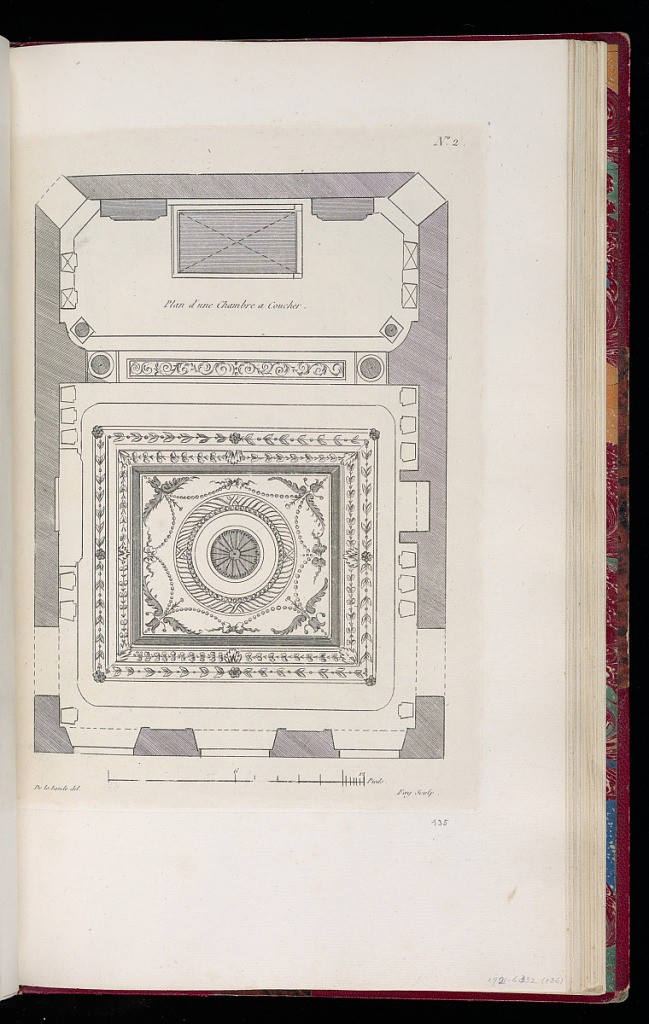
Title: Plan d'une Chambre à Coucher
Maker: Richard de Lalonde, French, active 1780–96
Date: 1780-1789
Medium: Etching on off-white laid paper
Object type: Print
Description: Plan of the design for a bedroom with representation of the ceiling, decorated with ornament motifs including rinceaux, branches, and beads. The plate is signed and numbered.